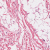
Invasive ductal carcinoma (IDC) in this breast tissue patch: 0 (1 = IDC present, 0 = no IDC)